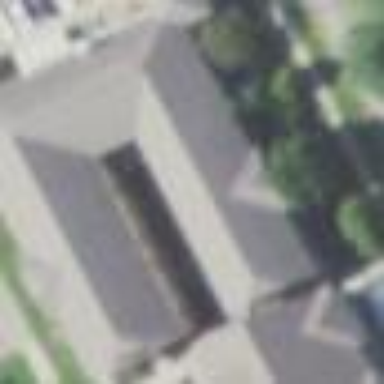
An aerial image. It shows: Nursing home building.